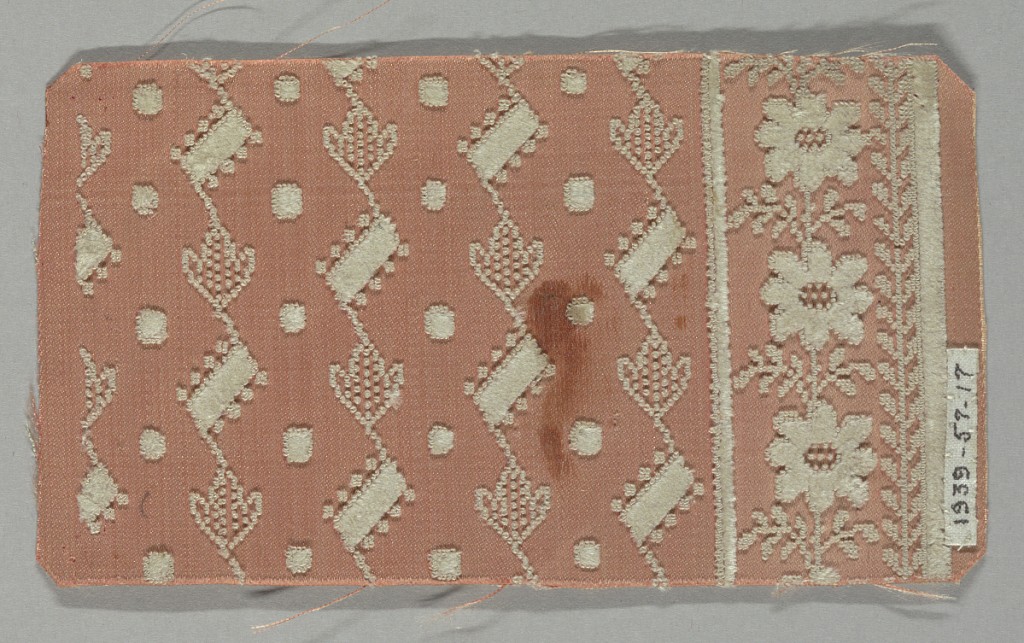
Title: Fragment
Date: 1750–1800
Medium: silk Technique: cut and uncut voided (ciselé) supplementary warp pile in a satin foundation (velvet)
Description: Small-patterned or "miniature" velvet fragment of pink satin ground with vertically-arranged design of continuous alternating rectangles and three-lobed leaf. Border design of vertical line of rosettes and foliage. Design in white cut and uncut pile. Vertical line of dots in same technique between other parts of the design.